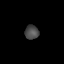
Tissue: lung
Cell type: Endothelial cells
Senescence score: 0.5752
Nuclear area (px): 192
Mean DAPI intensity: 74.51